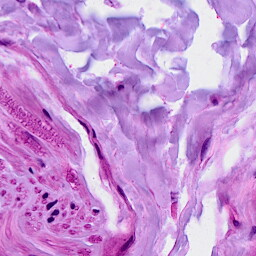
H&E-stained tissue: Breast